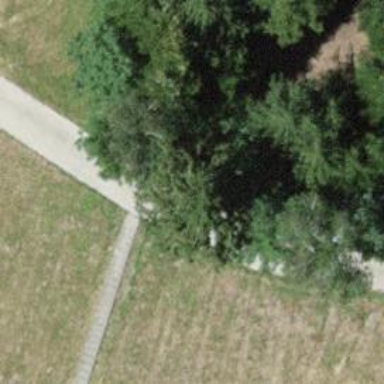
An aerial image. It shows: Picnic table located in leisure land area.